Field crop: tomato
Growth stage: 1
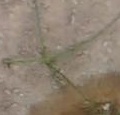
Species: cyperus